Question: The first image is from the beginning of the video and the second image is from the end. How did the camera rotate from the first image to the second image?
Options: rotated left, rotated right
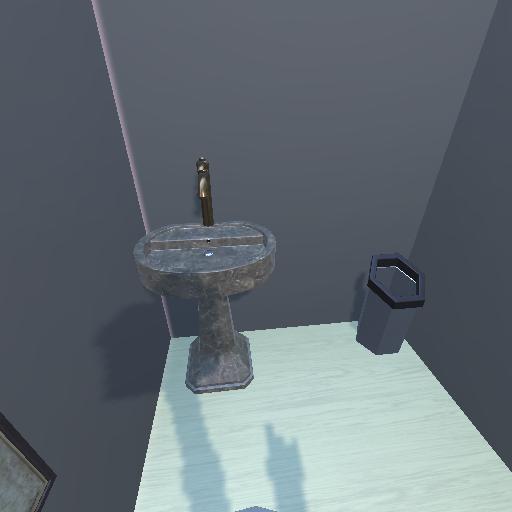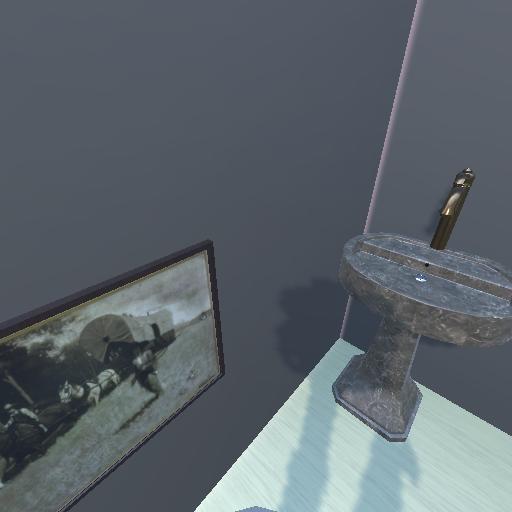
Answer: rotated left